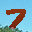
Label: 7